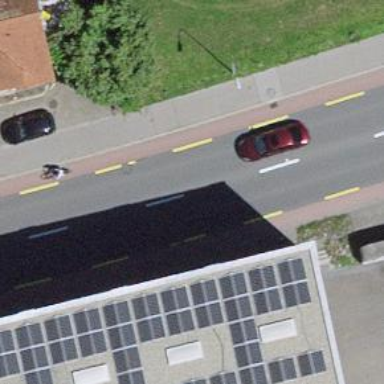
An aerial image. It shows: Primary highway with asphalt surface and designated cycle lane.